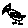
Label: bird